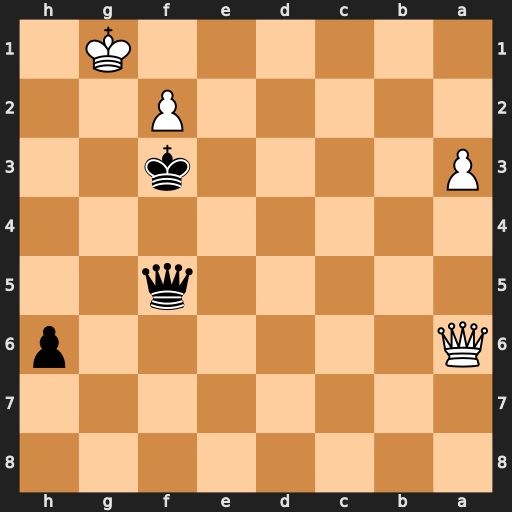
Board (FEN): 8/8/Q6p/5q2/8/P4k2/5P2/6K1
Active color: b
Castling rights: -
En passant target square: -
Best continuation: Qg5+ Kf1 Qc1#